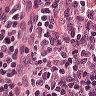
Metastatic tissue present: no